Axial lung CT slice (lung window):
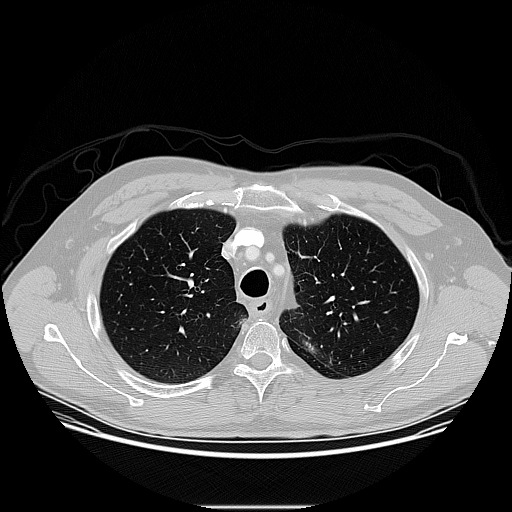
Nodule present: no